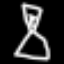
Label: hourglass